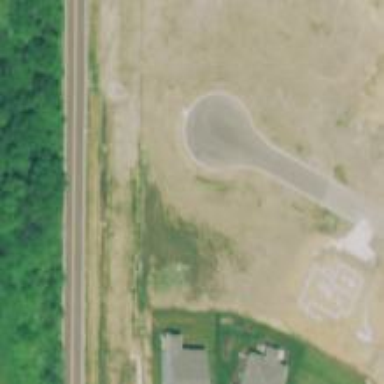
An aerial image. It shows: Turning circle on the road.